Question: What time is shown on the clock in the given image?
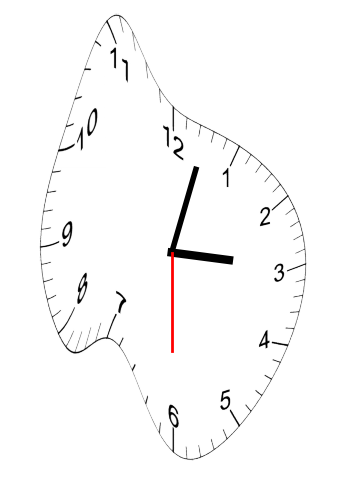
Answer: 03:02:30